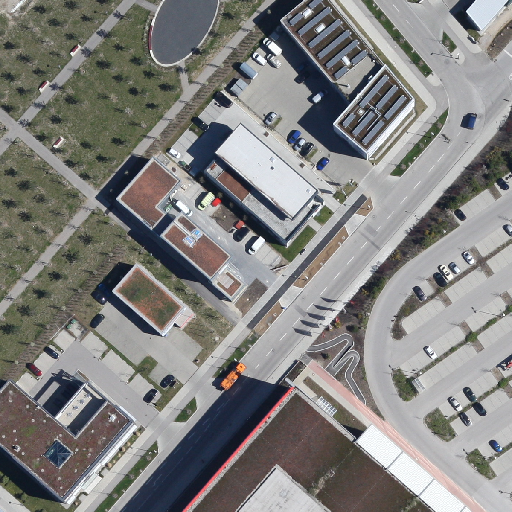
Referring expression: van in the parking area